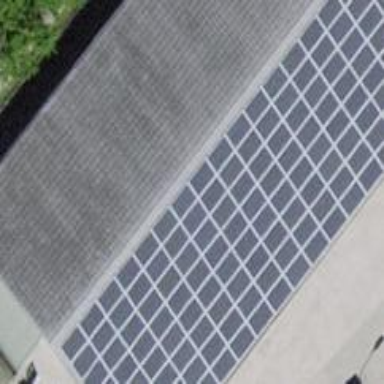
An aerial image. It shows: Solar photovoltaic panel generator.